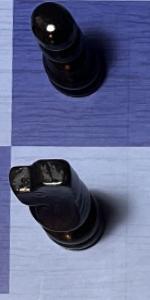
Label: Knight_Black